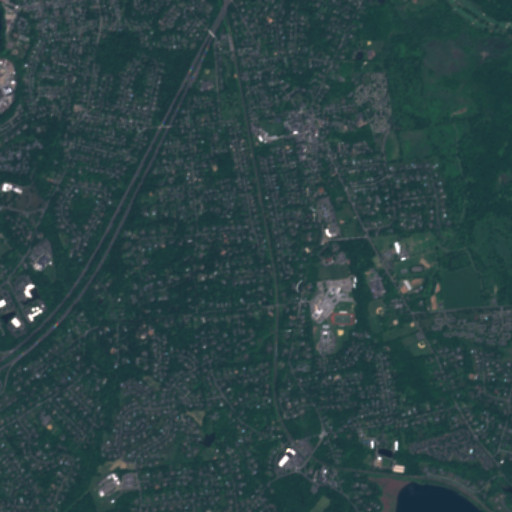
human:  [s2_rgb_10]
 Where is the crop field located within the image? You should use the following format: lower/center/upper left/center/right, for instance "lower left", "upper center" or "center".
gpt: The crop field is located in the upper right of the image.
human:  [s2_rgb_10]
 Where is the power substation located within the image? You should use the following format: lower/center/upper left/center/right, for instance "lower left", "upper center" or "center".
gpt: The power substation is located in the upper left of the image.
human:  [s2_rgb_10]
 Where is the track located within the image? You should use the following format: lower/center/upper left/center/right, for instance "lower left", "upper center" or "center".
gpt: The track is located in the center right of the image.
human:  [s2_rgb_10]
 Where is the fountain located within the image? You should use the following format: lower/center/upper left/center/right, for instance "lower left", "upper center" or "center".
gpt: The fountain is located in the upper right of the image.
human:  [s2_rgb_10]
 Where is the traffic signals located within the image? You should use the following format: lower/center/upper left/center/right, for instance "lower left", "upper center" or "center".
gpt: The traffic signals is located in the lower center of the image.
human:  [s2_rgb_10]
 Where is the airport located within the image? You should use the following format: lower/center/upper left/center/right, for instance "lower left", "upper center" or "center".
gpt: There is no airport in the image.